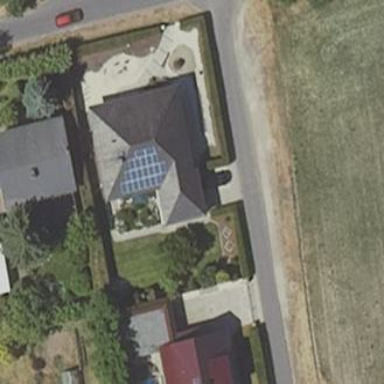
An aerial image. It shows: House with hipped roof.